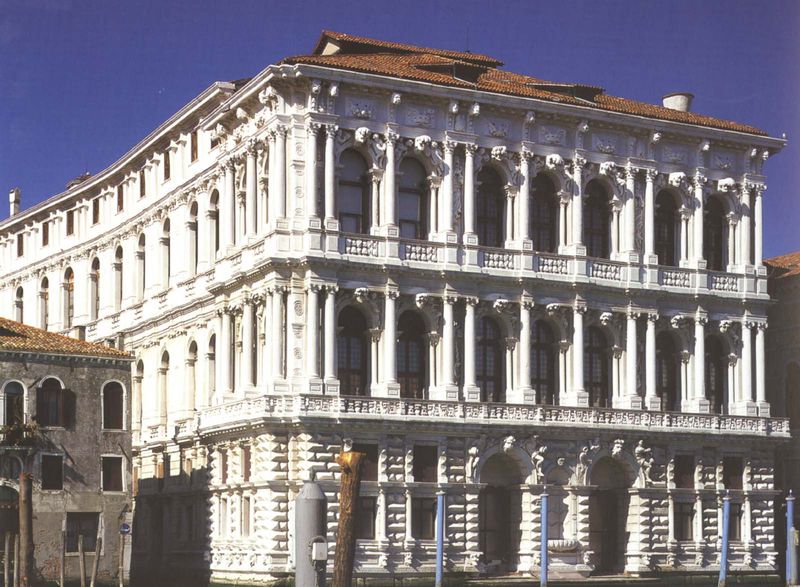
Titel: Venedig, Cà Pesaro
Künstler: Baldassare Longhena
Standort: Venedig, Cà Pesaro (EU - I - Venetien)
Schlagwörter: baum, himmel, wasser, weiß, fenster, licht, marmor, straße, säule, säulen, dach, gebäude, haus, rot, barock, lang, steine, baumstamm, renaissance, dachziegel, kamin, kamine, schornstein, doppelsäule, bogen, fassade, italien, türen, venedig, dächer, rundbogen, symmetrie, monumental, tor, foto, bögen, eingang, palast, palazzo, stockwerk, balustrade, symmetrisch, kapitell, photo, rustika, tore, doppelsäulen, ziegeldach, baumstumpf, anlegestelle, palace, geschoss, dreigeschossig, rundbogenfenster, spolien, dachziegeln, rundboge, symmetrei, pfahlen, bootspfahlen, südalpiin, straßensicht